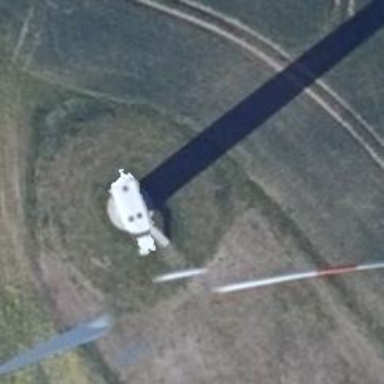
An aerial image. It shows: Wind power generator with wind turbines.